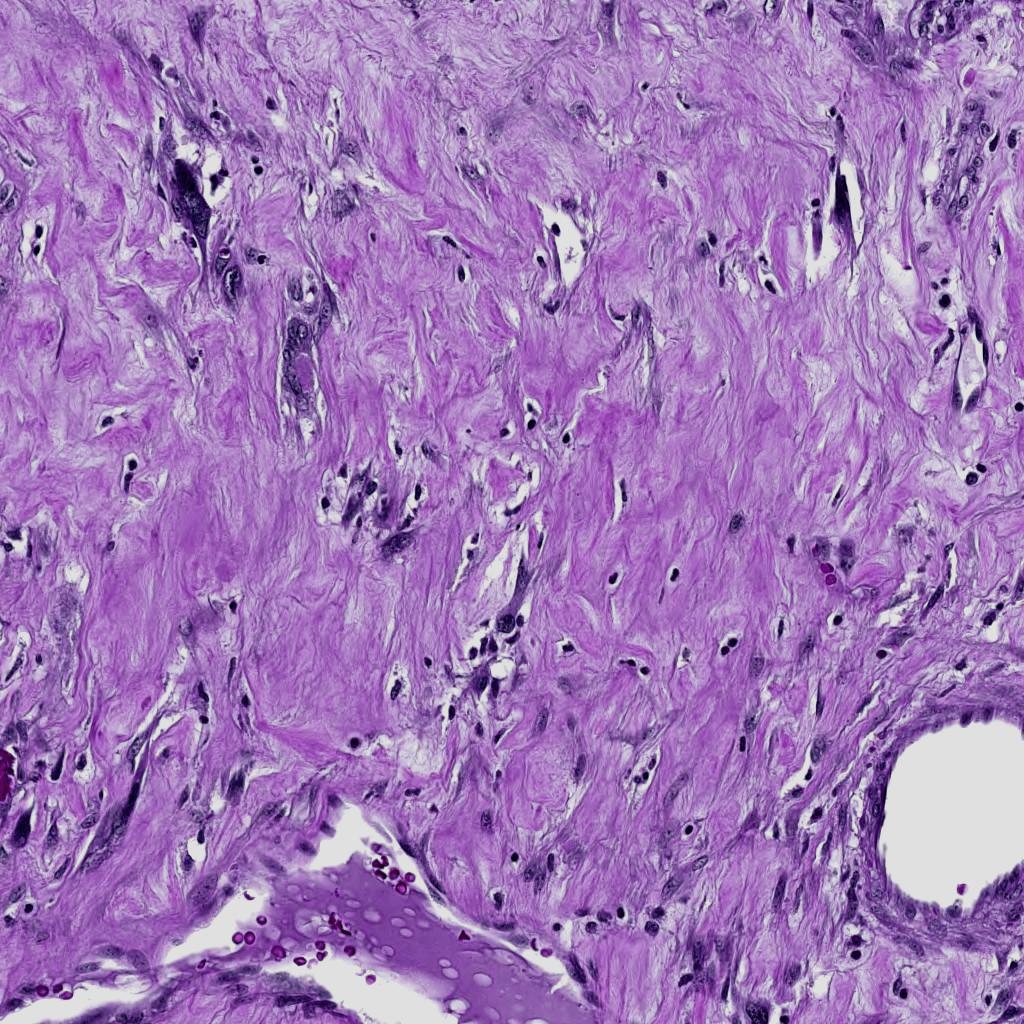
Label: Non-Viable-Tumor